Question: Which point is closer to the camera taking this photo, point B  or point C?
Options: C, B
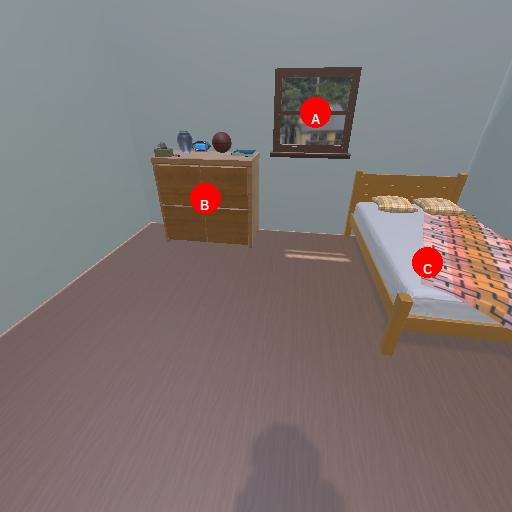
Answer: C